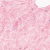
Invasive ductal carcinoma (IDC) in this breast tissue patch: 0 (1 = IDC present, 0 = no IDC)